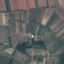
Land use / land cover: PermanentCrop